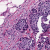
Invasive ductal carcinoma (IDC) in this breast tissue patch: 0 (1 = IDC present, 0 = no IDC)